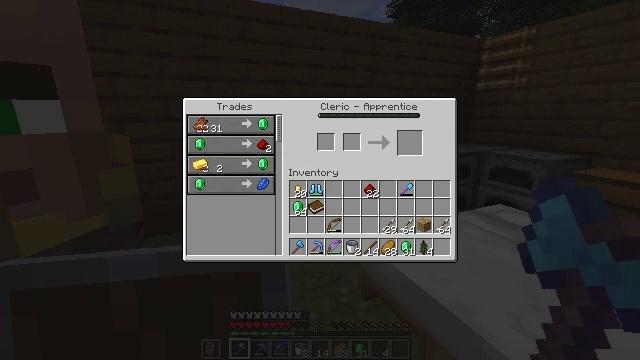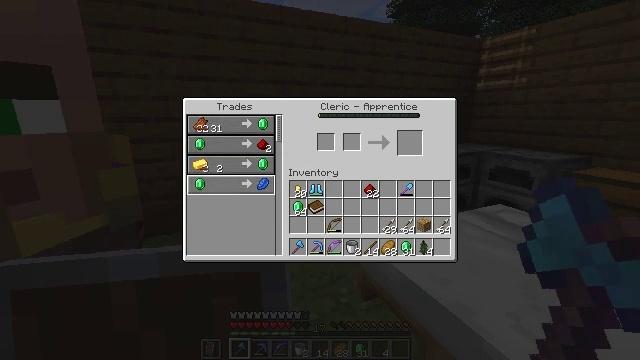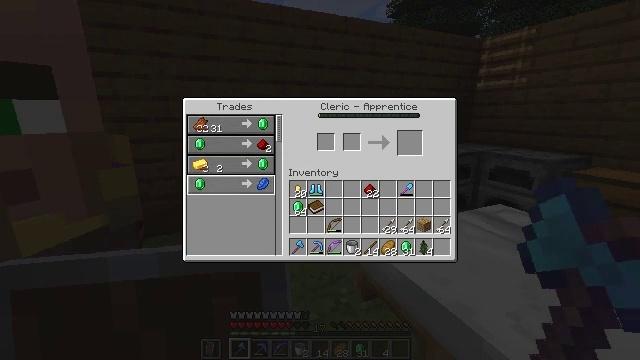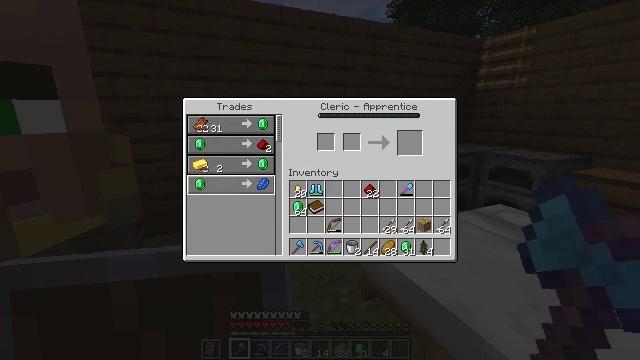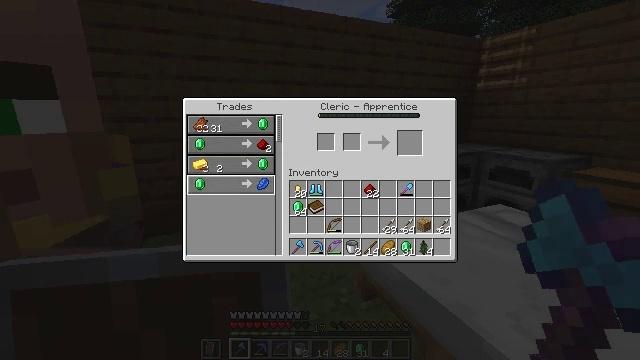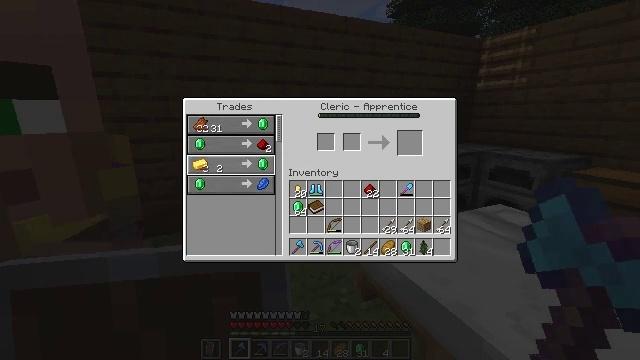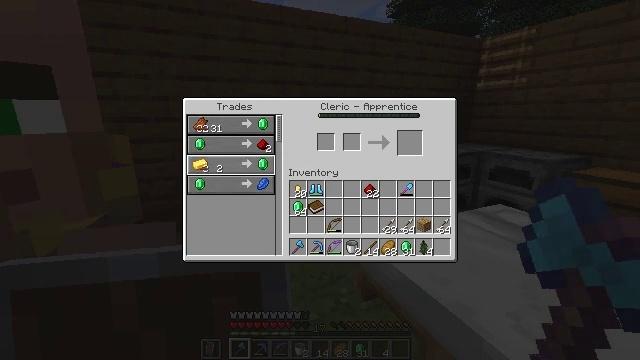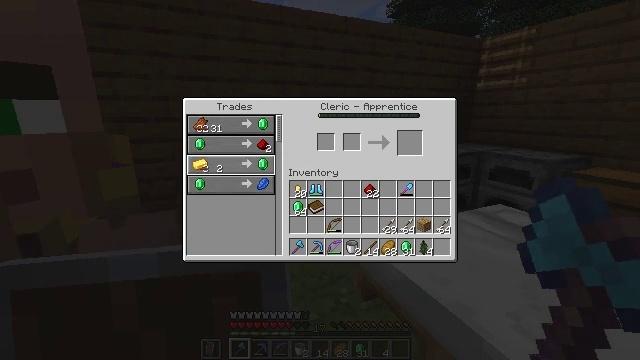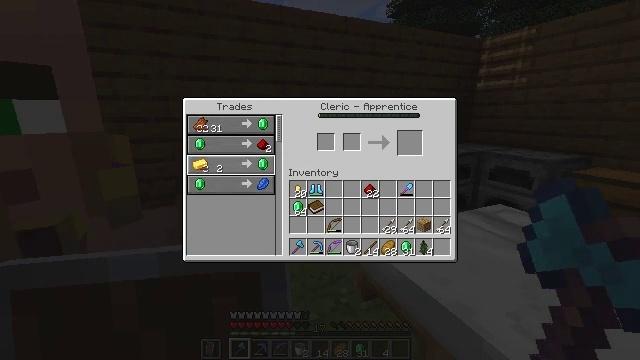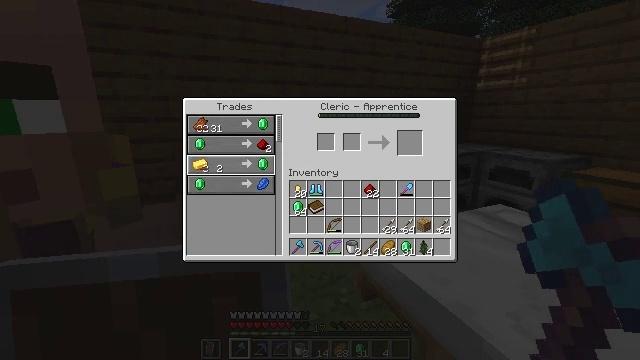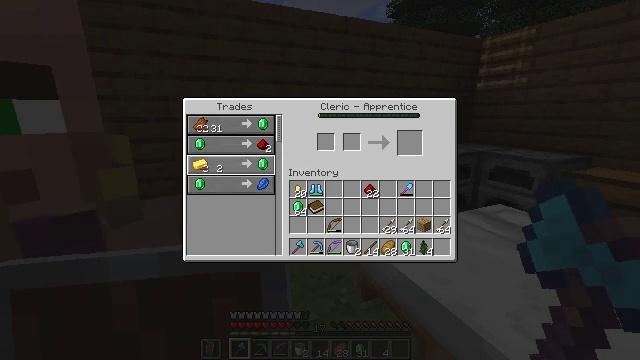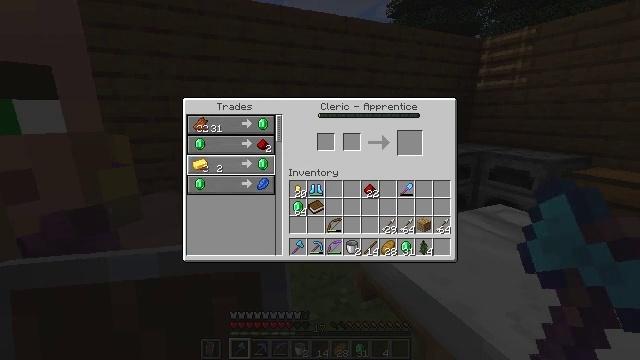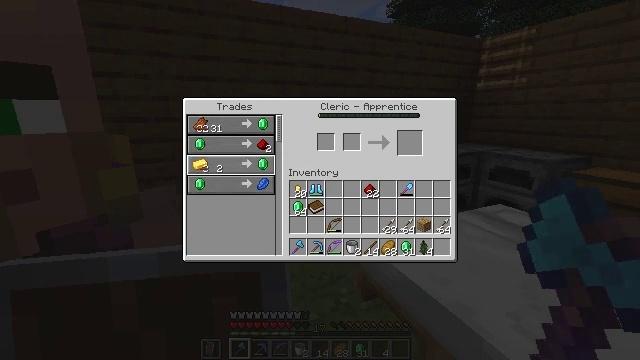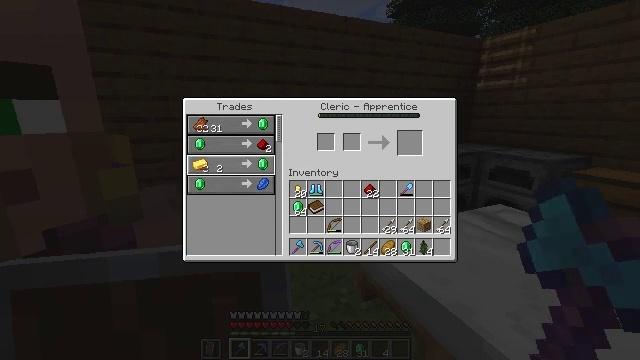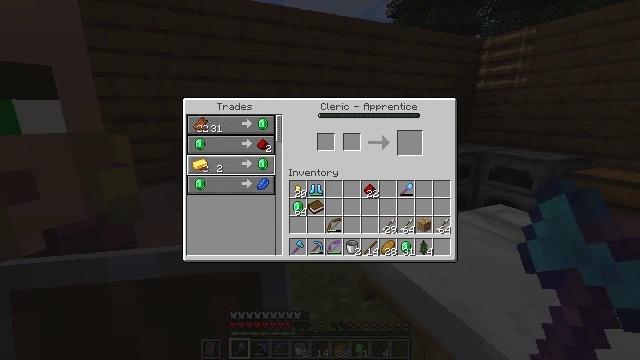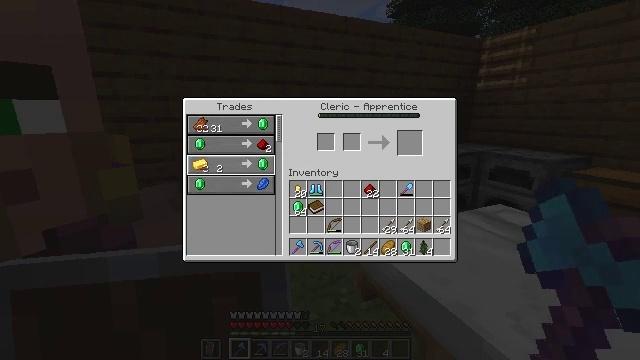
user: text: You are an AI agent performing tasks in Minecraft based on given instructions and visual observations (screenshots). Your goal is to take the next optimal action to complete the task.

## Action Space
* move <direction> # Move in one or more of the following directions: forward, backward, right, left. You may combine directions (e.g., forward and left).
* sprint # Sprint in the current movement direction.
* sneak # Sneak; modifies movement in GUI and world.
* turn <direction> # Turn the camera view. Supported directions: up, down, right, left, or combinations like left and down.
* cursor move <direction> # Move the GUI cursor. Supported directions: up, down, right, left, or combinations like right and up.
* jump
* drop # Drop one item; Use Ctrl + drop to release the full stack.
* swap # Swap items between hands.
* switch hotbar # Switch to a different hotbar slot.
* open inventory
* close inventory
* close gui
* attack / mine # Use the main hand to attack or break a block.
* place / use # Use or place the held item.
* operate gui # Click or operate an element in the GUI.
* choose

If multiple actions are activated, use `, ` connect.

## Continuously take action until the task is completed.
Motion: motion action
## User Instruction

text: Craft lapis lazuli.
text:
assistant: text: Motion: cursor move up
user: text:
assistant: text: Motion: no_op
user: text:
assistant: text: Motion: no_op
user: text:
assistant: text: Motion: no_op
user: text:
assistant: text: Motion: no_op
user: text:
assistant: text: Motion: no_op
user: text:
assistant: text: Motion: no_op
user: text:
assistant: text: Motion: no_op
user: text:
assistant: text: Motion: no_op
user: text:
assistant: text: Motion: no_op
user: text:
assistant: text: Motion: no_op
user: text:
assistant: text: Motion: no_op
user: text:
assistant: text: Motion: no_op
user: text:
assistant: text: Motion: no_op
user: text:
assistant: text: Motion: no_op
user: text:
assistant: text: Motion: cursor move left
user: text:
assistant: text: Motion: cursor move down
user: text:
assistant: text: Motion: no_op
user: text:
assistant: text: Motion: no_op
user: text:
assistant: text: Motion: no_op
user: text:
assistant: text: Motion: no_op
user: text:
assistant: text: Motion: no_op
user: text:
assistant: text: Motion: no_op
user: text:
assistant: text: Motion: operate gui
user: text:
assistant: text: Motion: operate gui
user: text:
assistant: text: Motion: operate gui
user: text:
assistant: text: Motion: no_op
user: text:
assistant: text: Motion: no_op
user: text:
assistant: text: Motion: cursor move right
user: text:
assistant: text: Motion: cursor move right and up